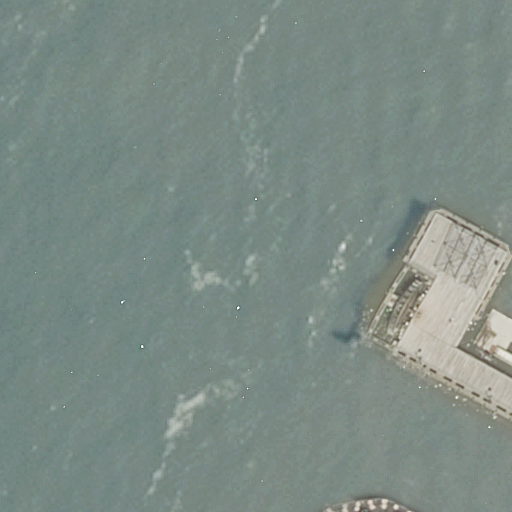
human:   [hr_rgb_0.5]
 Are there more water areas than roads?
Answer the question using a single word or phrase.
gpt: yes

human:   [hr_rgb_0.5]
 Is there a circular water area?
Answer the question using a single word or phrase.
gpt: no

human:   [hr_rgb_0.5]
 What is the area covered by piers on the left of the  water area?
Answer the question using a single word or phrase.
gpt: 0m2

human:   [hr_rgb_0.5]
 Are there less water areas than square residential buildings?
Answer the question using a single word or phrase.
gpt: no

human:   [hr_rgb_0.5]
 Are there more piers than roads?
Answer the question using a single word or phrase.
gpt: yes

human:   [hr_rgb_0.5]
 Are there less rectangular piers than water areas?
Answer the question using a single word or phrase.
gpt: no

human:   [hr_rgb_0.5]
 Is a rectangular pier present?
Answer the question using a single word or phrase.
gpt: yes

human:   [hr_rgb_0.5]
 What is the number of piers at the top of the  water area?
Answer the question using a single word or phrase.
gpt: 0

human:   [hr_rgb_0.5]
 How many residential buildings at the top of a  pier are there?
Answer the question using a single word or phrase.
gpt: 0

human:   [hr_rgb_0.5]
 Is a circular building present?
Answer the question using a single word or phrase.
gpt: no

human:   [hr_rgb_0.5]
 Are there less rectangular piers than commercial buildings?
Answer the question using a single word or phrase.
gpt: no

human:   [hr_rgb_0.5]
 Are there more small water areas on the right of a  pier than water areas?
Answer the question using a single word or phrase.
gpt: no

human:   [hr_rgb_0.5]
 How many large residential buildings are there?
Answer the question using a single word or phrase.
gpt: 0

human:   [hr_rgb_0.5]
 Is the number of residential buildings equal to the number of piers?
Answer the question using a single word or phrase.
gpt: no

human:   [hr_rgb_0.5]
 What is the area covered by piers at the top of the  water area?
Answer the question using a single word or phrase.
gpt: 0m2

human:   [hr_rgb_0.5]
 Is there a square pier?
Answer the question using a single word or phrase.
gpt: no

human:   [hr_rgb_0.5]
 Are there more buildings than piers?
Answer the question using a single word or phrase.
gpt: no

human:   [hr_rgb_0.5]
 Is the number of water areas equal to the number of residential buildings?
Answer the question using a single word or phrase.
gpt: no

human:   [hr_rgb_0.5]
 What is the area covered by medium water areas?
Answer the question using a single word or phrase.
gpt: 0m2

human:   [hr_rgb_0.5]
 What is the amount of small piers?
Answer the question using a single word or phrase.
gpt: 1

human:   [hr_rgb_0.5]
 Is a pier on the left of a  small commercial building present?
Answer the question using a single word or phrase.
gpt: no

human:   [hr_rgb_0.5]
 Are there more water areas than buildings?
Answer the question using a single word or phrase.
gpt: yes

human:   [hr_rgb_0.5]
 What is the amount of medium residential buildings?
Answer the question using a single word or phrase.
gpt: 0

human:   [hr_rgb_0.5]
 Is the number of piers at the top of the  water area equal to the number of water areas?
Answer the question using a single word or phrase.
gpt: no

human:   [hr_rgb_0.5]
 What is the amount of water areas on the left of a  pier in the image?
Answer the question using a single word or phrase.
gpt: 1

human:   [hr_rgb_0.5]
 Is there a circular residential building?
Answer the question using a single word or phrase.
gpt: no

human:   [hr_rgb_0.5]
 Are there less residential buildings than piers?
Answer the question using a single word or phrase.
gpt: yes

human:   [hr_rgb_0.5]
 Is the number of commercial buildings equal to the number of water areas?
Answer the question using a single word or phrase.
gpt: no

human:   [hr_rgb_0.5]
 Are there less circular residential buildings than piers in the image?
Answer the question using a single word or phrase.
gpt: yes

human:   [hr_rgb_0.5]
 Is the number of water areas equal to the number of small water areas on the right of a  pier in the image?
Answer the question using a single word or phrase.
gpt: no

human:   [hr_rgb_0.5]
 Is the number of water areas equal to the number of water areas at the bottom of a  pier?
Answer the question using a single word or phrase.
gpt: no

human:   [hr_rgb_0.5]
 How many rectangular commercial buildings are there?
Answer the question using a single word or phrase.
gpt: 0

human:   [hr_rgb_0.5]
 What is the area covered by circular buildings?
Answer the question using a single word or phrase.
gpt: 0m2

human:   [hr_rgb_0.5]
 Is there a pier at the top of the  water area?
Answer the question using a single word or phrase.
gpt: no

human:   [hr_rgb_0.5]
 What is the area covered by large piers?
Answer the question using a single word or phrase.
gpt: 1341m2

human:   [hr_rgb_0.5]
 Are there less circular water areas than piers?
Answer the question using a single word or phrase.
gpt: yes